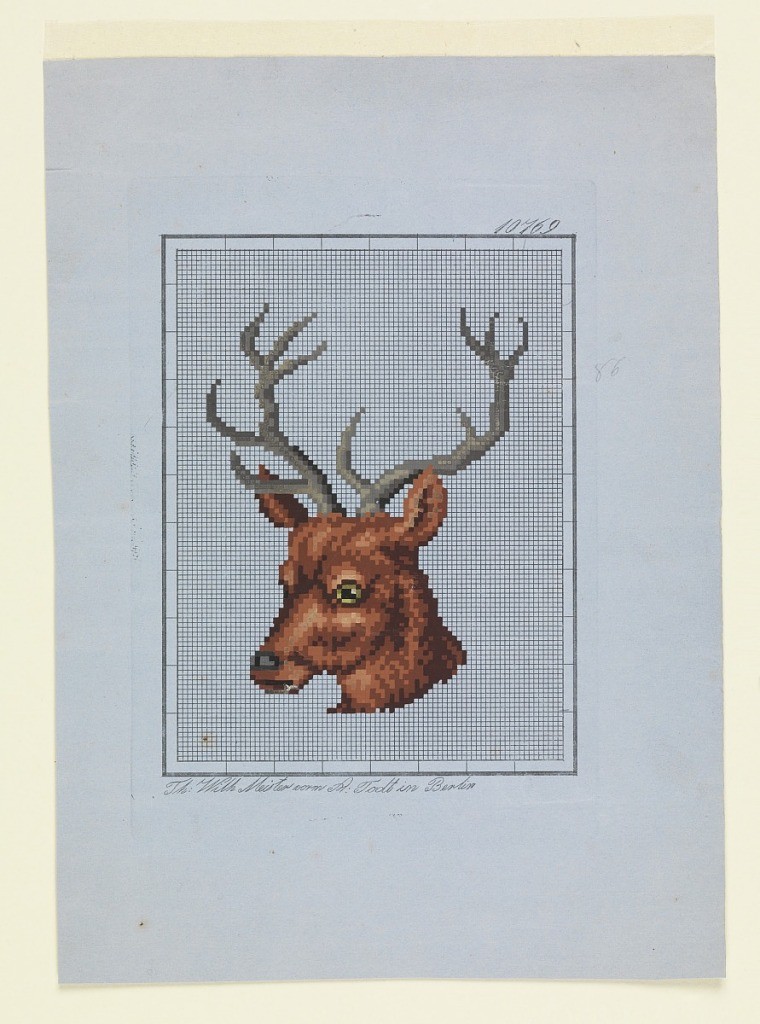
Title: Design for Berlin Wool Work, Stag
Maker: Thomas Wilhelm Meister
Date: ca. 1850
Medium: Brush and gouache on pre-printed squared paper
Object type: Drawing
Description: A stag's head, facing half-left.